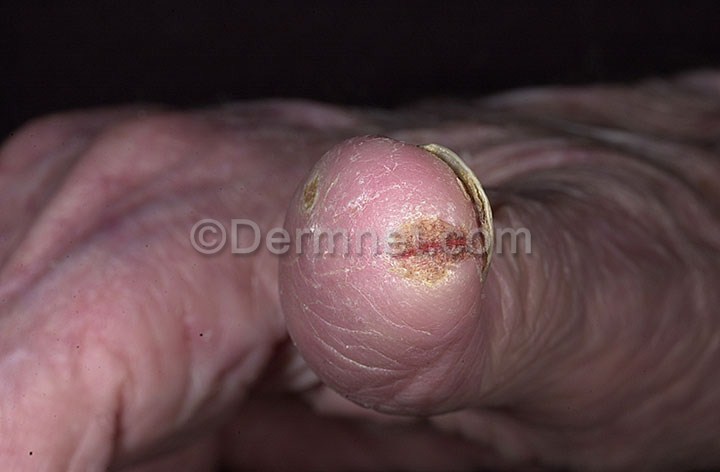
Disease: Nail Fungus and other Nail Disease